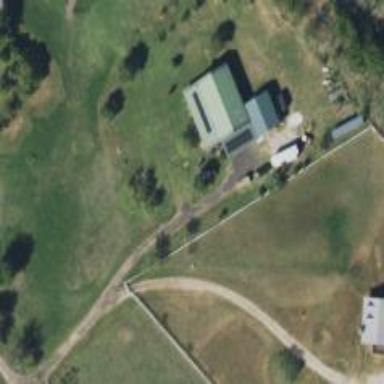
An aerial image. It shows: Driveway leading to service road.